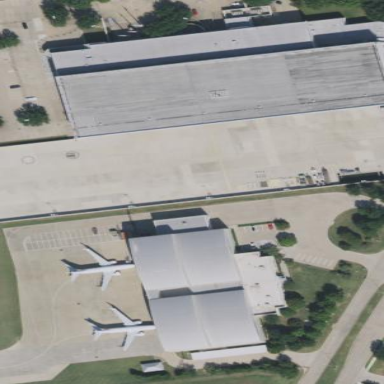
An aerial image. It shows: Apron at the airport.